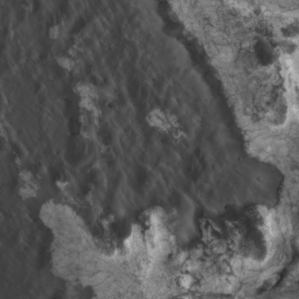
Label: non_frost